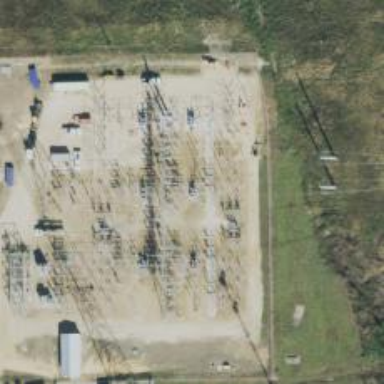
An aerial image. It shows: Switch for power supply.